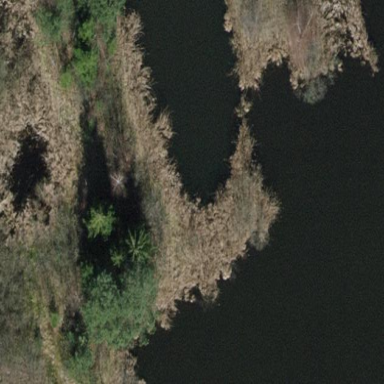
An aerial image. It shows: Wetland area dominated by reedbeds.